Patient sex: F
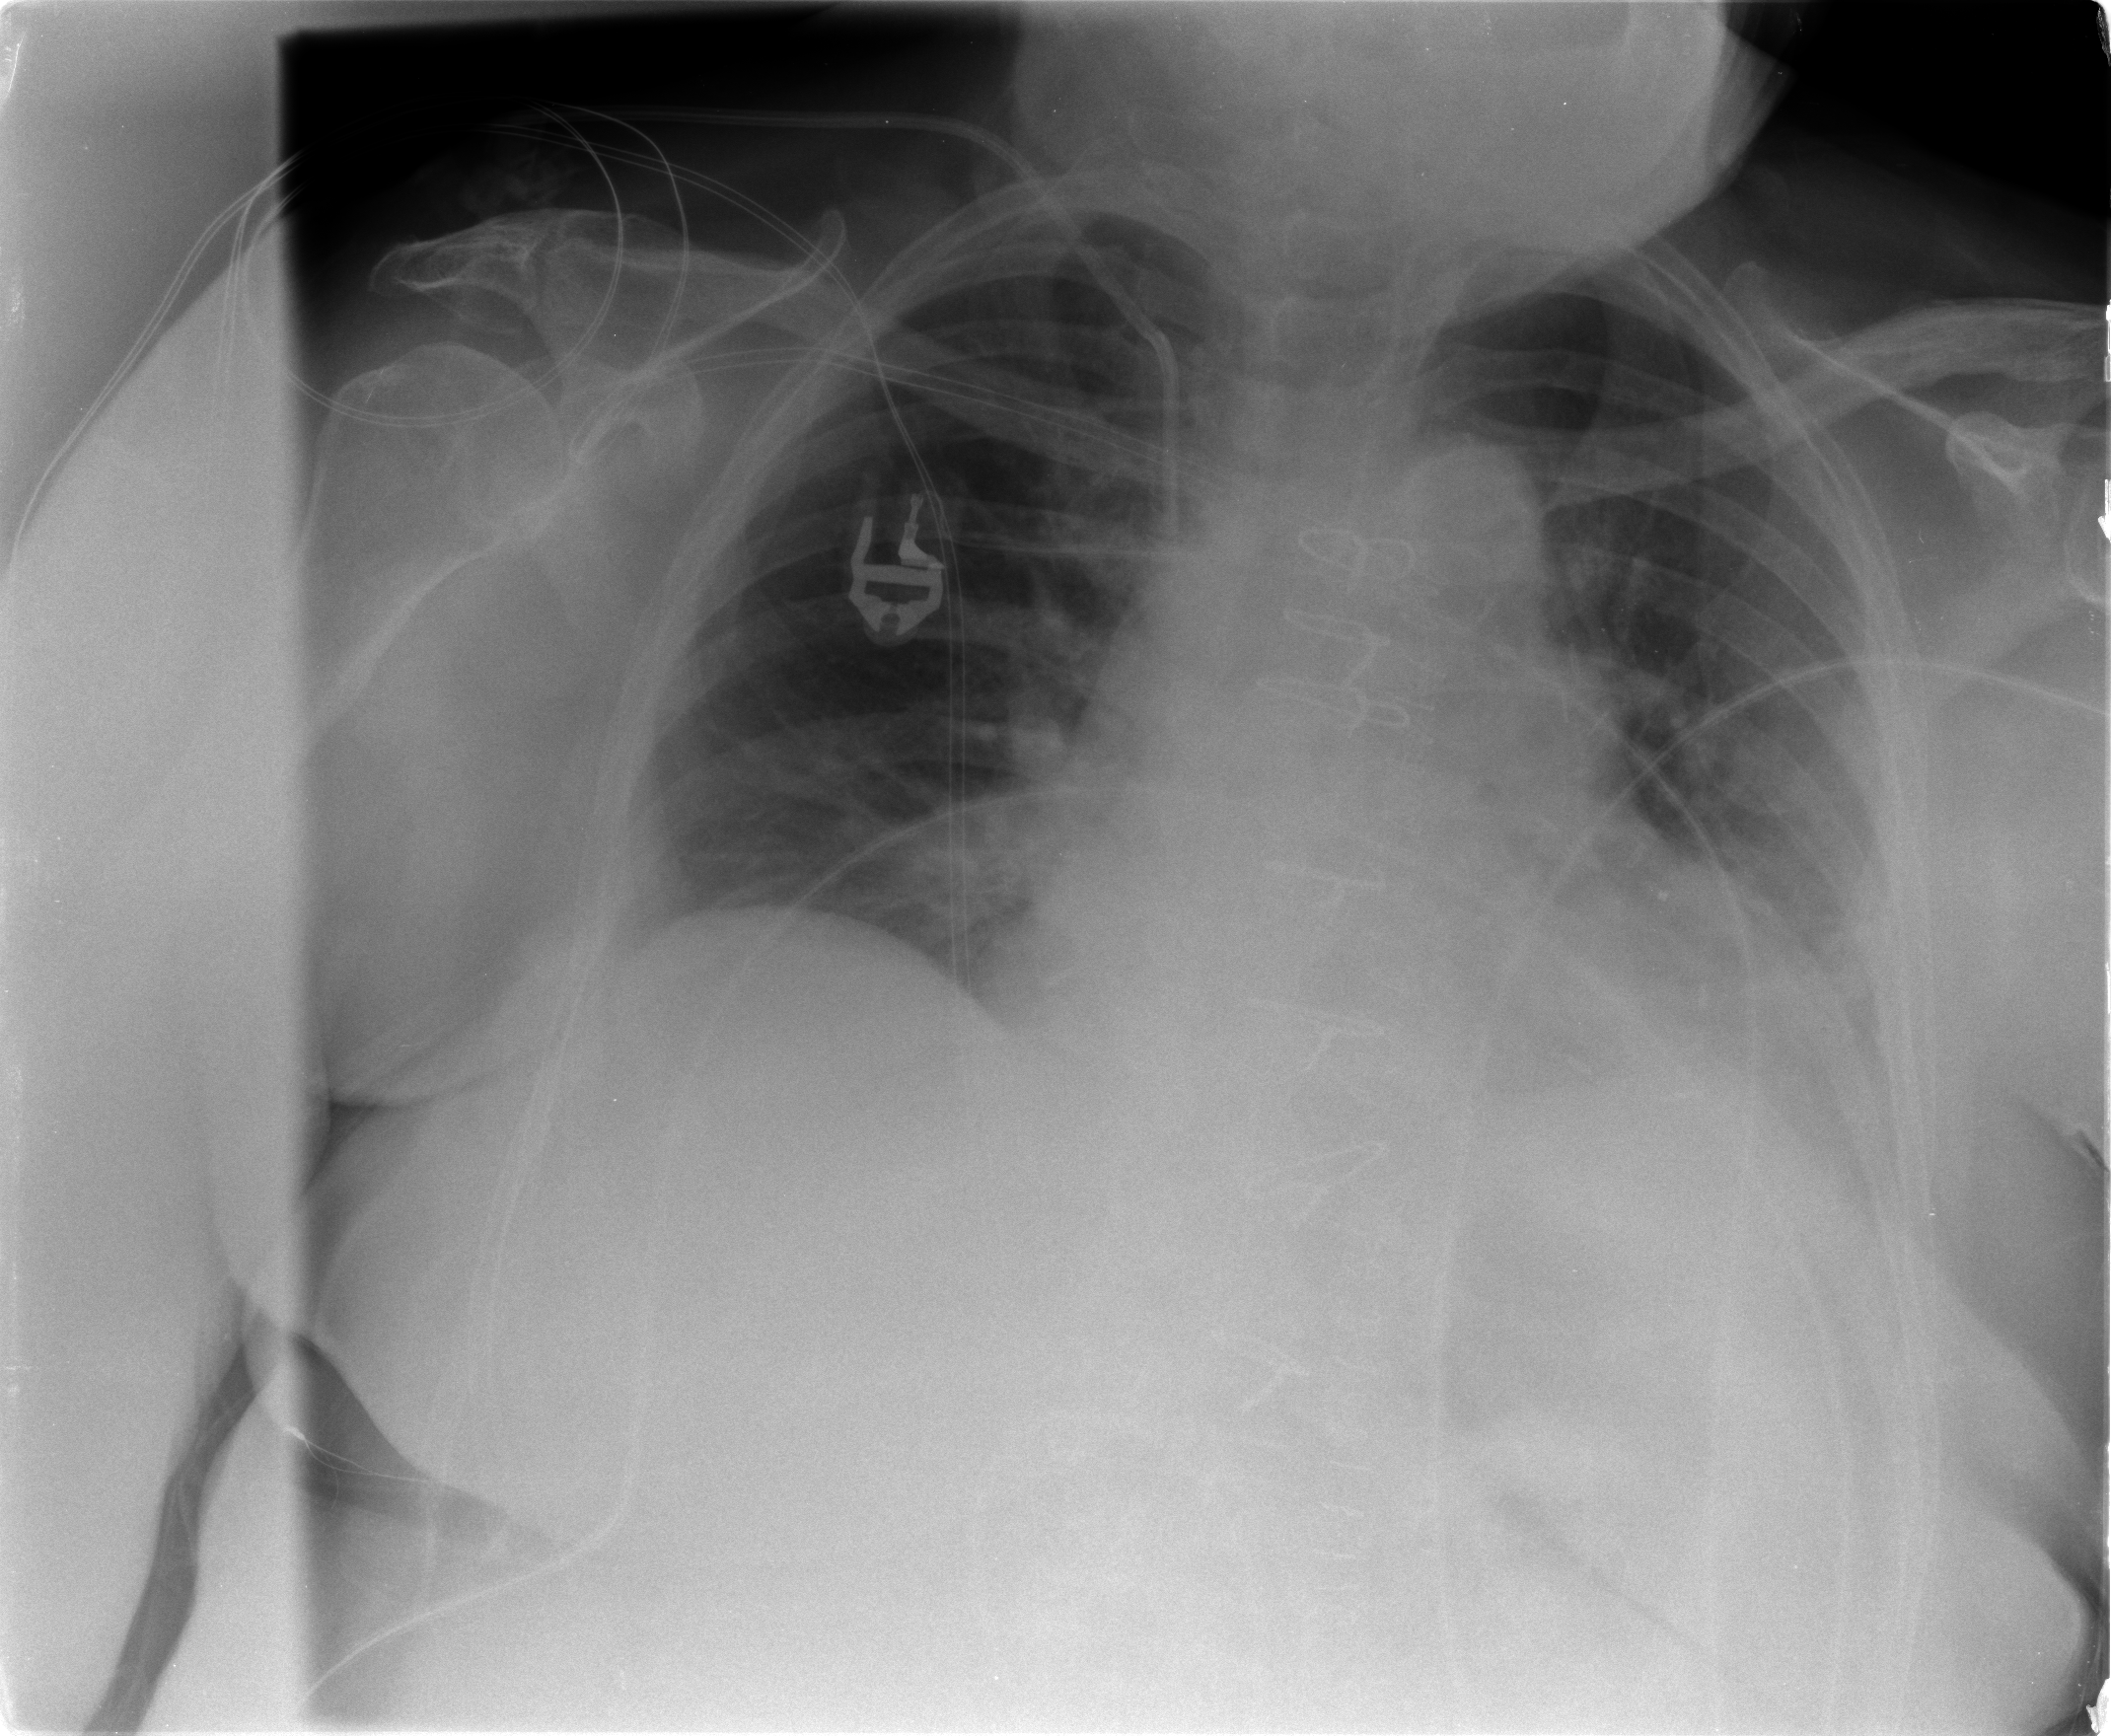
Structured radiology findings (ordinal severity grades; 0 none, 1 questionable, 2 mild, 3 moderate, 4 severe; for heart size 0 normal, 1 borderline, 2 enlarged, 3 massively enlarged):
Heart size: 2
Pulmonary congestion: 1
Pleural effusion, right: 0
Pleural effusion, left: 2
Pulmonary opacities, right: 0
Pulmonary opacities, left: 0
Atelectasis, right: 2
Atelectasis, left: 2